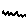
Label: zigzag